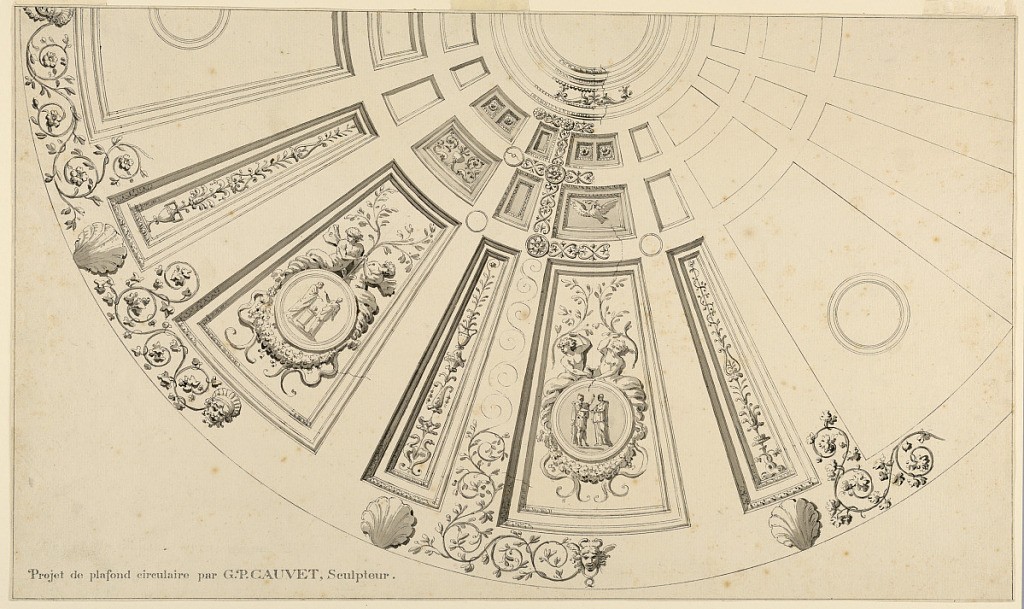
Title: Design for a circular ceiling
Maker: Gilles Paul Cauvet, French, 1731–1788
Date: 1785
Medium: Pen and ink, brush and watercolor, graphite on laid paper
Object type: Drawing
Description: This cofferred dome ceiling has a skylight at the center. Ciruclar medallions frame classical scenes in the widest panels and organic matter border the edges.